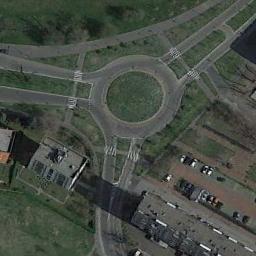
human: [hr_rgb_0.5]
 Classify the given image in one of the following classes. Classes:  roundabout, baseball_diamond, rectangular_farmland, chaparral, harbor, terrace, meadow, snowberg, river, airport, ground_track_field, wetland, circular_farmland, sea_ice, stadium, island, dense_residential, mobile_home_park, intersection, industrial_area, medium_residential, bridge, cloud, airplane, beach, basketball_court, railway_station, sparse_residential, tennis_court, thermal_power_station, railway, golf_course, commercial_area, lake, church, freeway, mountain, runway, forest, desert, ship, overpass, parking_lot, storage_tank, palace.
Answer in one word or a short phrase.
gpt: roundabout